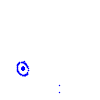
Particle: proton